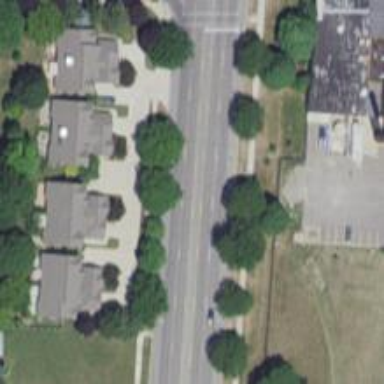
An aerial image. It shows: Secondary road with separate sidewalks.